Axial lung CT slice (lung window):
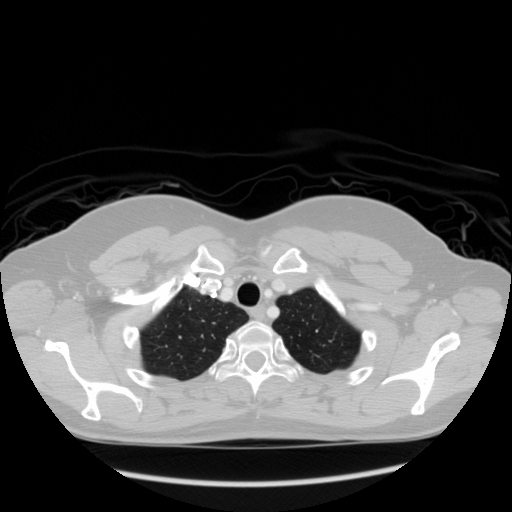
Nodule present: no